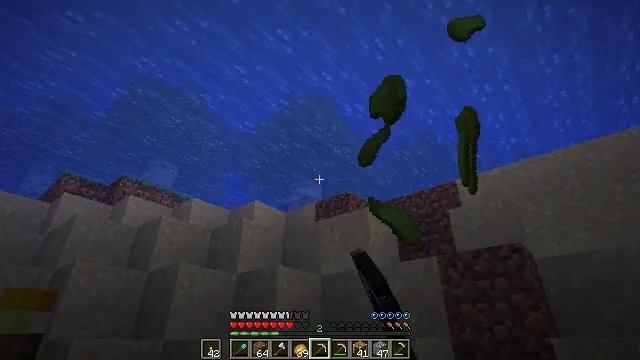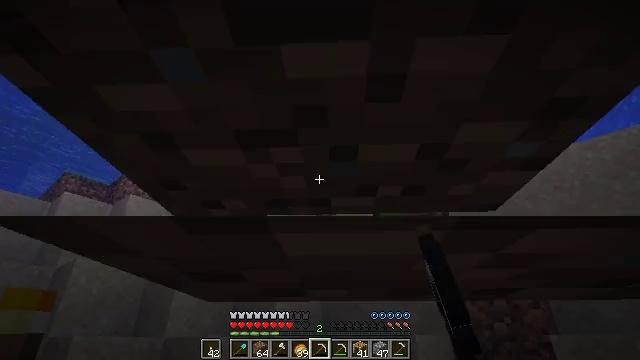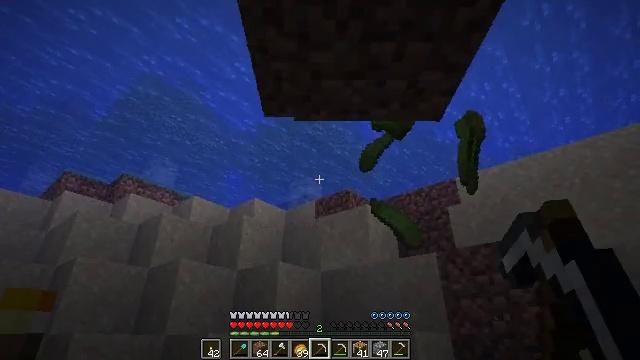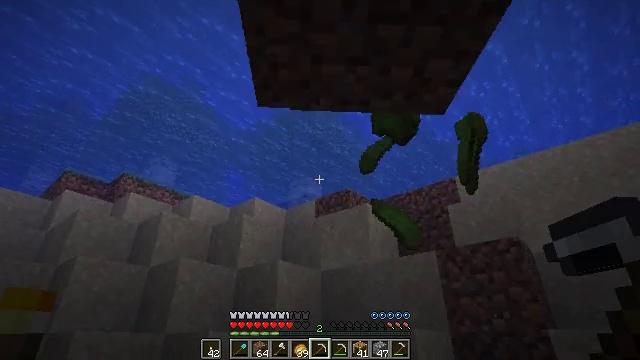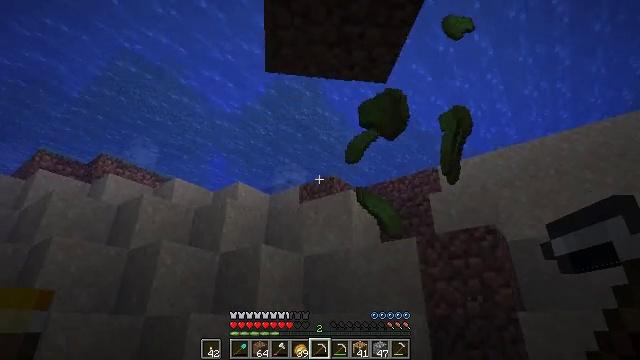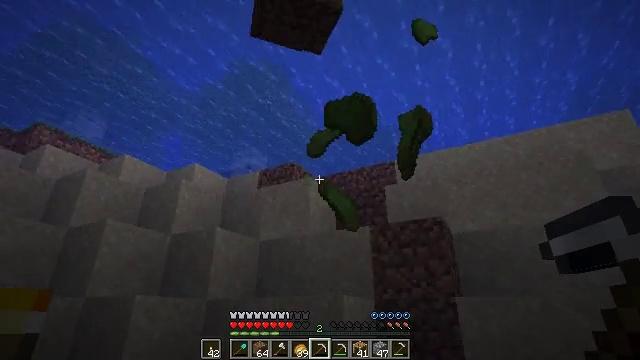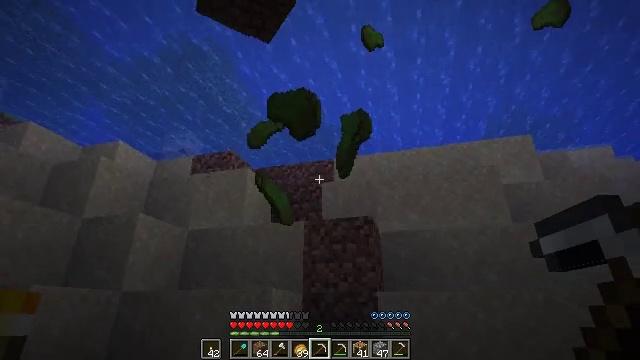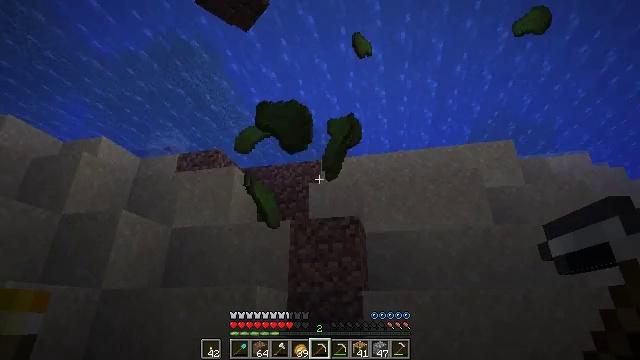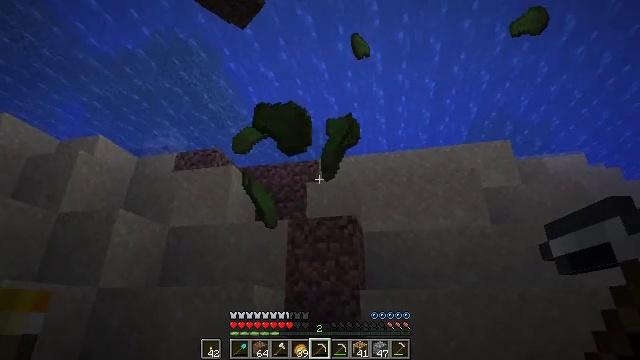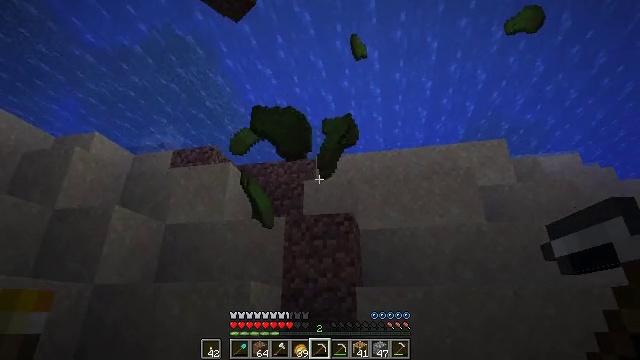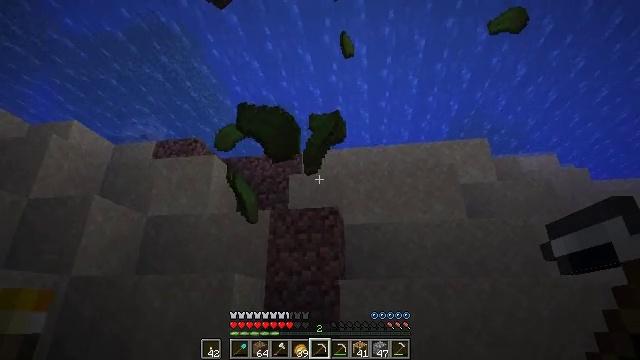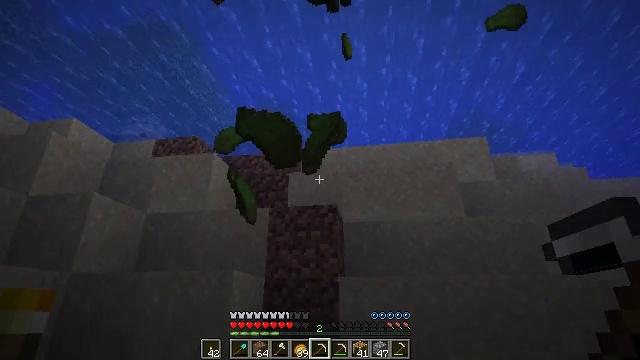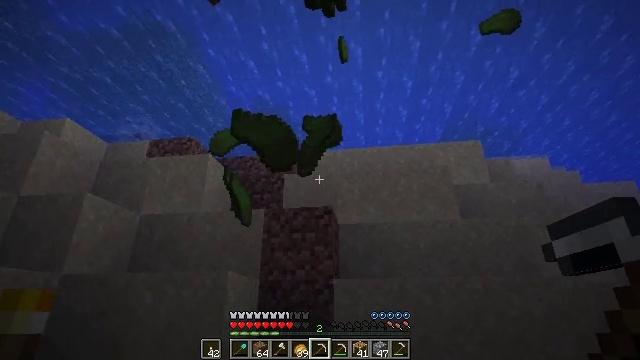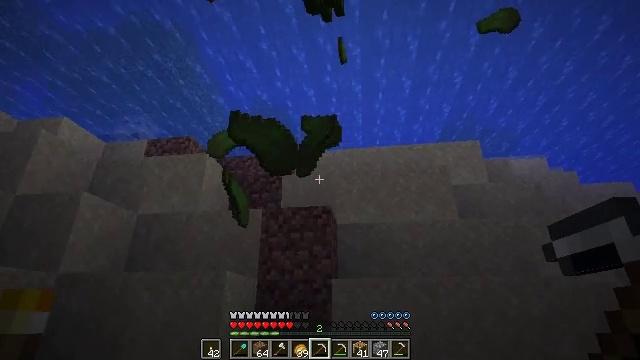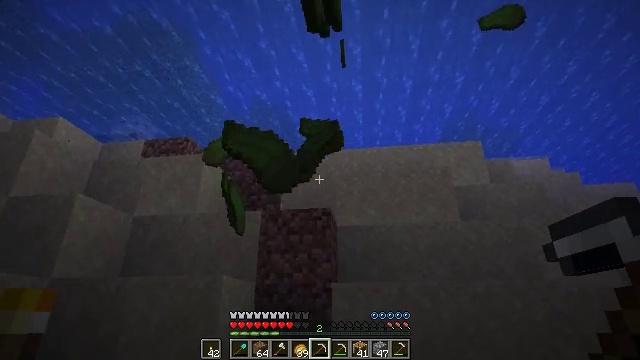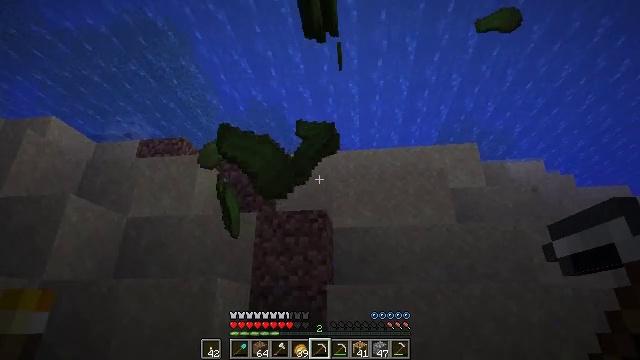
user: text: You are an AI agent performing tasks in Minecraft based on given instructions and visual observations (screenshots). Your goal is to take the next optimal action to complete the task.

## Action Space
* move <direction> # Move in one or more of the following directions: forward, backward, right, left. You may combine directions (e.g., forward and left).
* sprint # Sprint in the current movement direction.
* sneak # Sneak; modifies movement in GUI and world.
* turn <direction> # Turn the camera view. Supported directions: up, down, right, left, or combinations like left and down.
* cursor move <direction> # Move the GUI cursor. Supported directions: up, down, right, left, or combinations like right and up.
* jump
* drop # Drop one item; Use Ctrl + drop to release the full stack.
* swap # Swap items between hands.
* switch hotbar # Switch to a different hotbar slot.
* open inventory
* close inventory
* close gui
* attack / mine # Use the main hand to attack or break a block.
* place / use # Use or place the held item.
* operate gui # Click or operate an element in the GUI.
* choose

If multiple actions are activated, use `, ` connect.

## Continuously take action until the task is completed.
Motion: motion action
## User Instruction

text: Collect kelp plant from the sea.
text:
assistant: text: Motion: no_op
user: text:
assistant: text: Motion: no_op
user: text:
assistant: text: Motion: no_op
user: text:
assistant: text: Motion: turn right and down
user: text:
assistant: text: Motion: turn right and down
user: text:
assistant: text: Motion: turn right and down
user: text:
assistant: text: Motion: turn right
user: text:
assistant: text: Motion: no_op
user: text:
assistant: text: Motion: no_op
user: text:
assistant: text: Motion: turn right
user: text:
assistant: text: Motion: no_op
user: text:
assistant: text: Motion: move forward
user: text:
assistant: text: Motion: move forward, jump
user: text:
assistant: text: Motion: move forward, jump
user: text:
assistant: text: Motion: move forward, jump
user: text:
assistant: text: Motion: move forward, jump
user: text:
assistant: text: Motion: move forward, jump
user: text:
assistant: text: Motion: move forward, turn left, jump
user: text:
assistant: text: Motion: move forward, turn left and down, jump
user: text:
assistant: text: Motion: move forward, sprint, turn left and down, jump
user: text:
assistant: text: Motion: move forward, sprint, jump
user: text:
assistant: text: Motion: move forward, sprint, jump
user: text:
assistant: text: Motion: move forward, sprint, jump
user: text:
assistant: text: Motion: move forward, sprint, jump
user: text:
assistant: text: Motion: move forward, turn right, jump
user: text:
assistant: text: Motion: move forward, turn right, jump
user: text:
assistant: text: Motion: move forward, turn right, jump
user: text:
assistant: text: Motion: move forward, turn right, jump
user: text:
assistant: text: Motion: move forward, turn right, jump
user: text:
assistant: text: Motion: move forward, sprint, turn right, jump